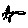
Label: bird